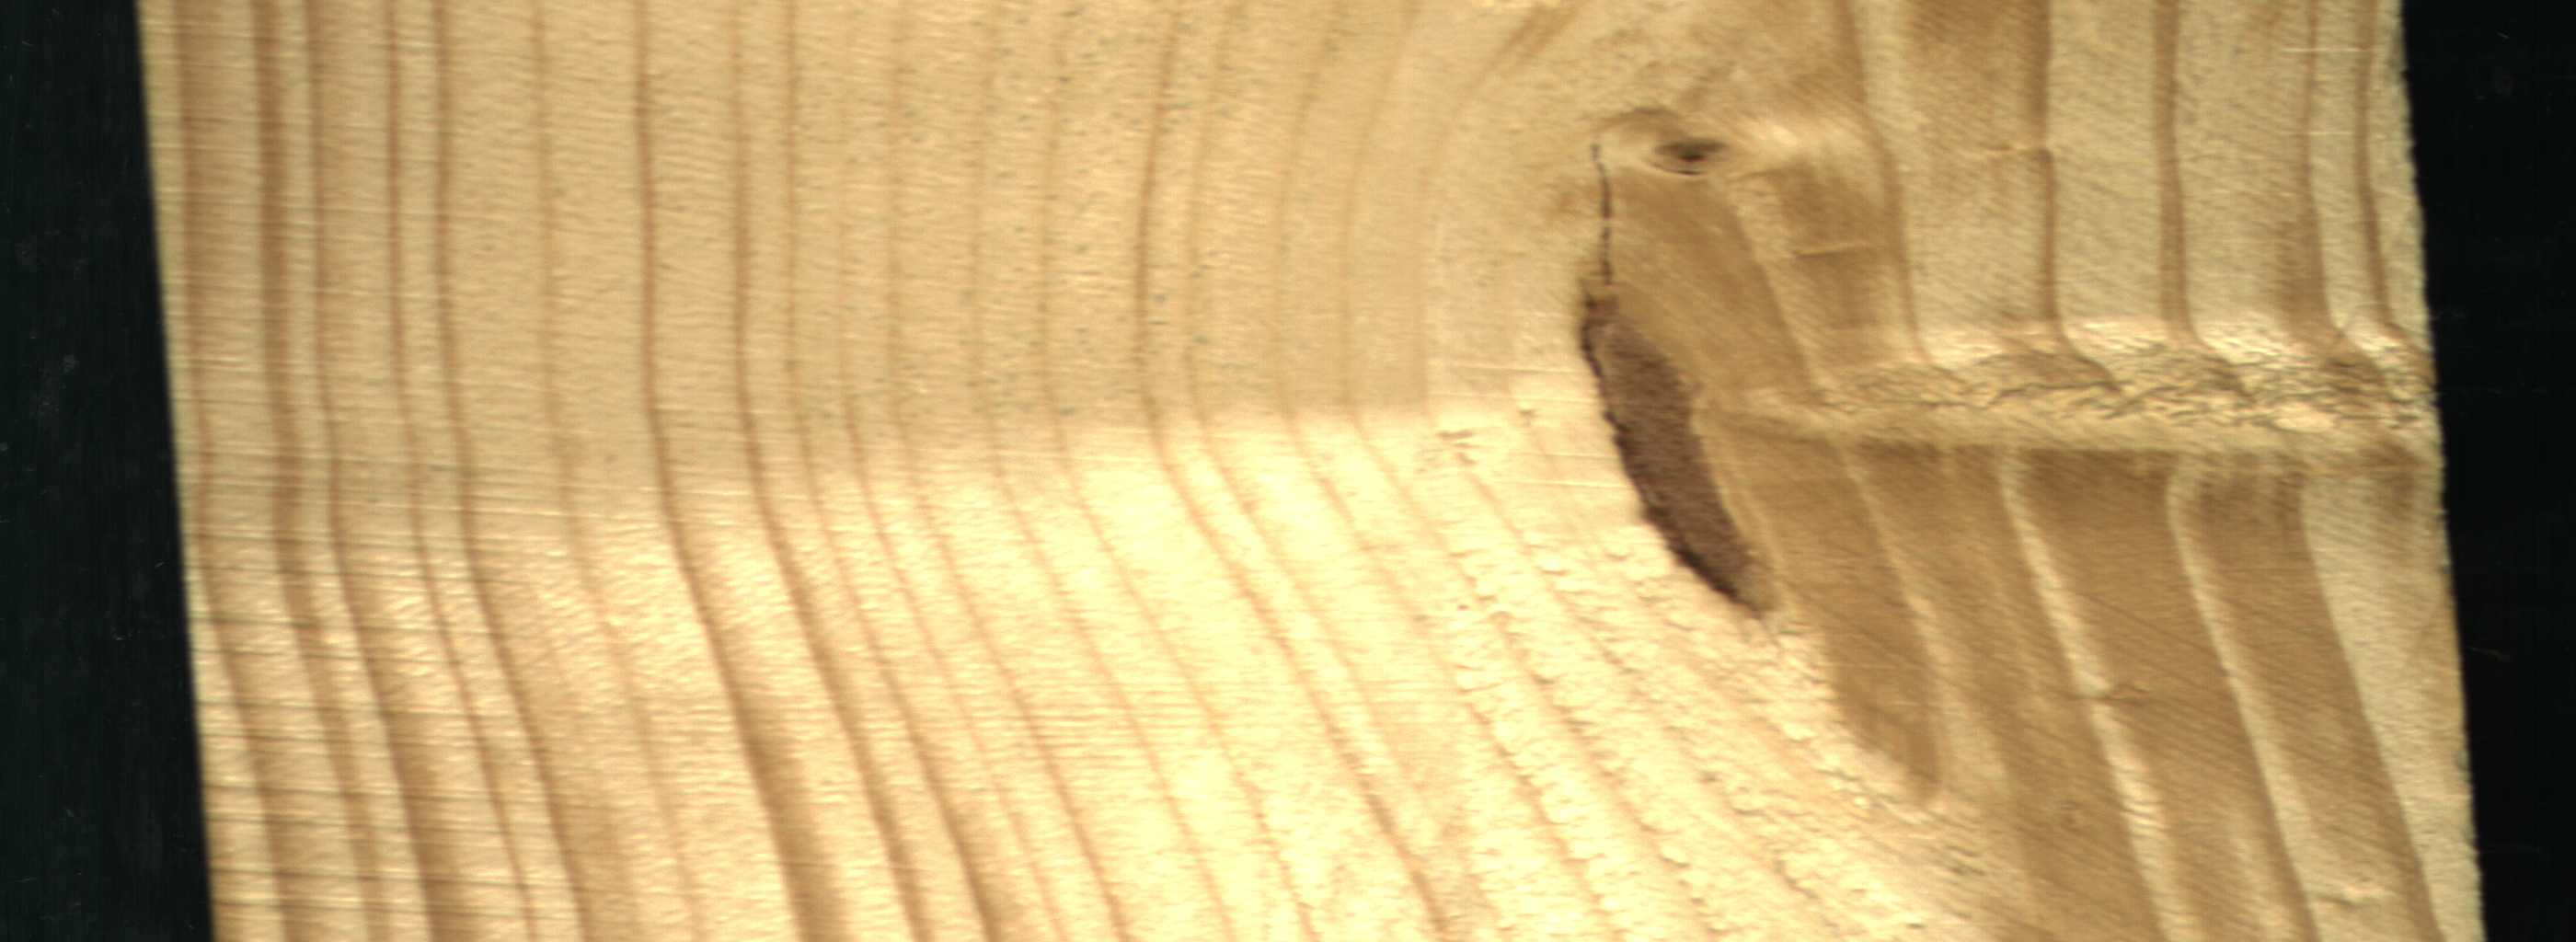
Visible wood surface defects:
Marrow
Crack
Live_Knot